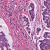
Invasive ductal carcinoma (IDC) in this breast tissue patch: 0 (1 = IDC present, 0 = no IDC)